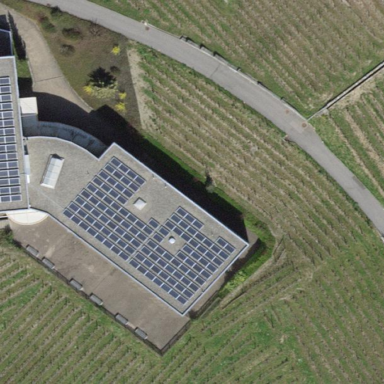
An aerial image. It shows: Vineyard.